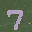
Label: 7